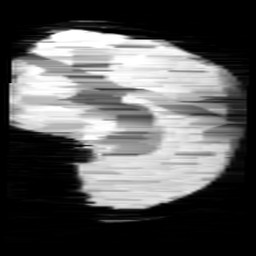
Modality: minIP
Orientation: sagittal
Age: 11
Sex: female
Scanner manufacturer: siemens
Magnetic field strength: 3 T
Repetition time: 0.027 s
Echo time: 0.02 s